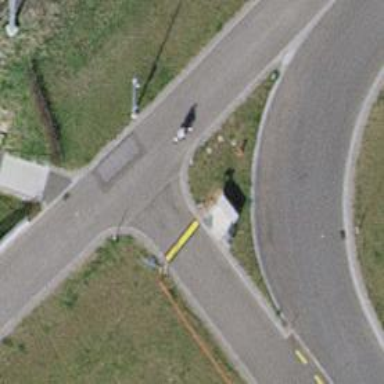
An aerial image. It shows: Street cabinet of man-made origin.